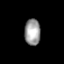
Tissue: prostate
Cell type: T cells
Senescence score: 0.3273
Nuclear area (px): 411
Mean DAPI intensity: 157.433